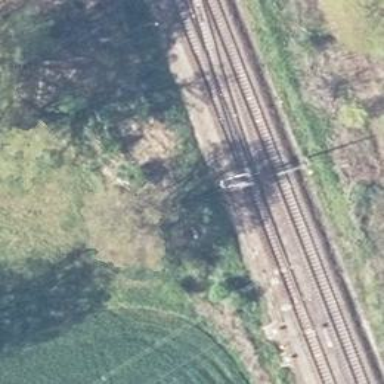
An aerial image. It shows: Railway track with contact lines for electrification.